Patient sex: M
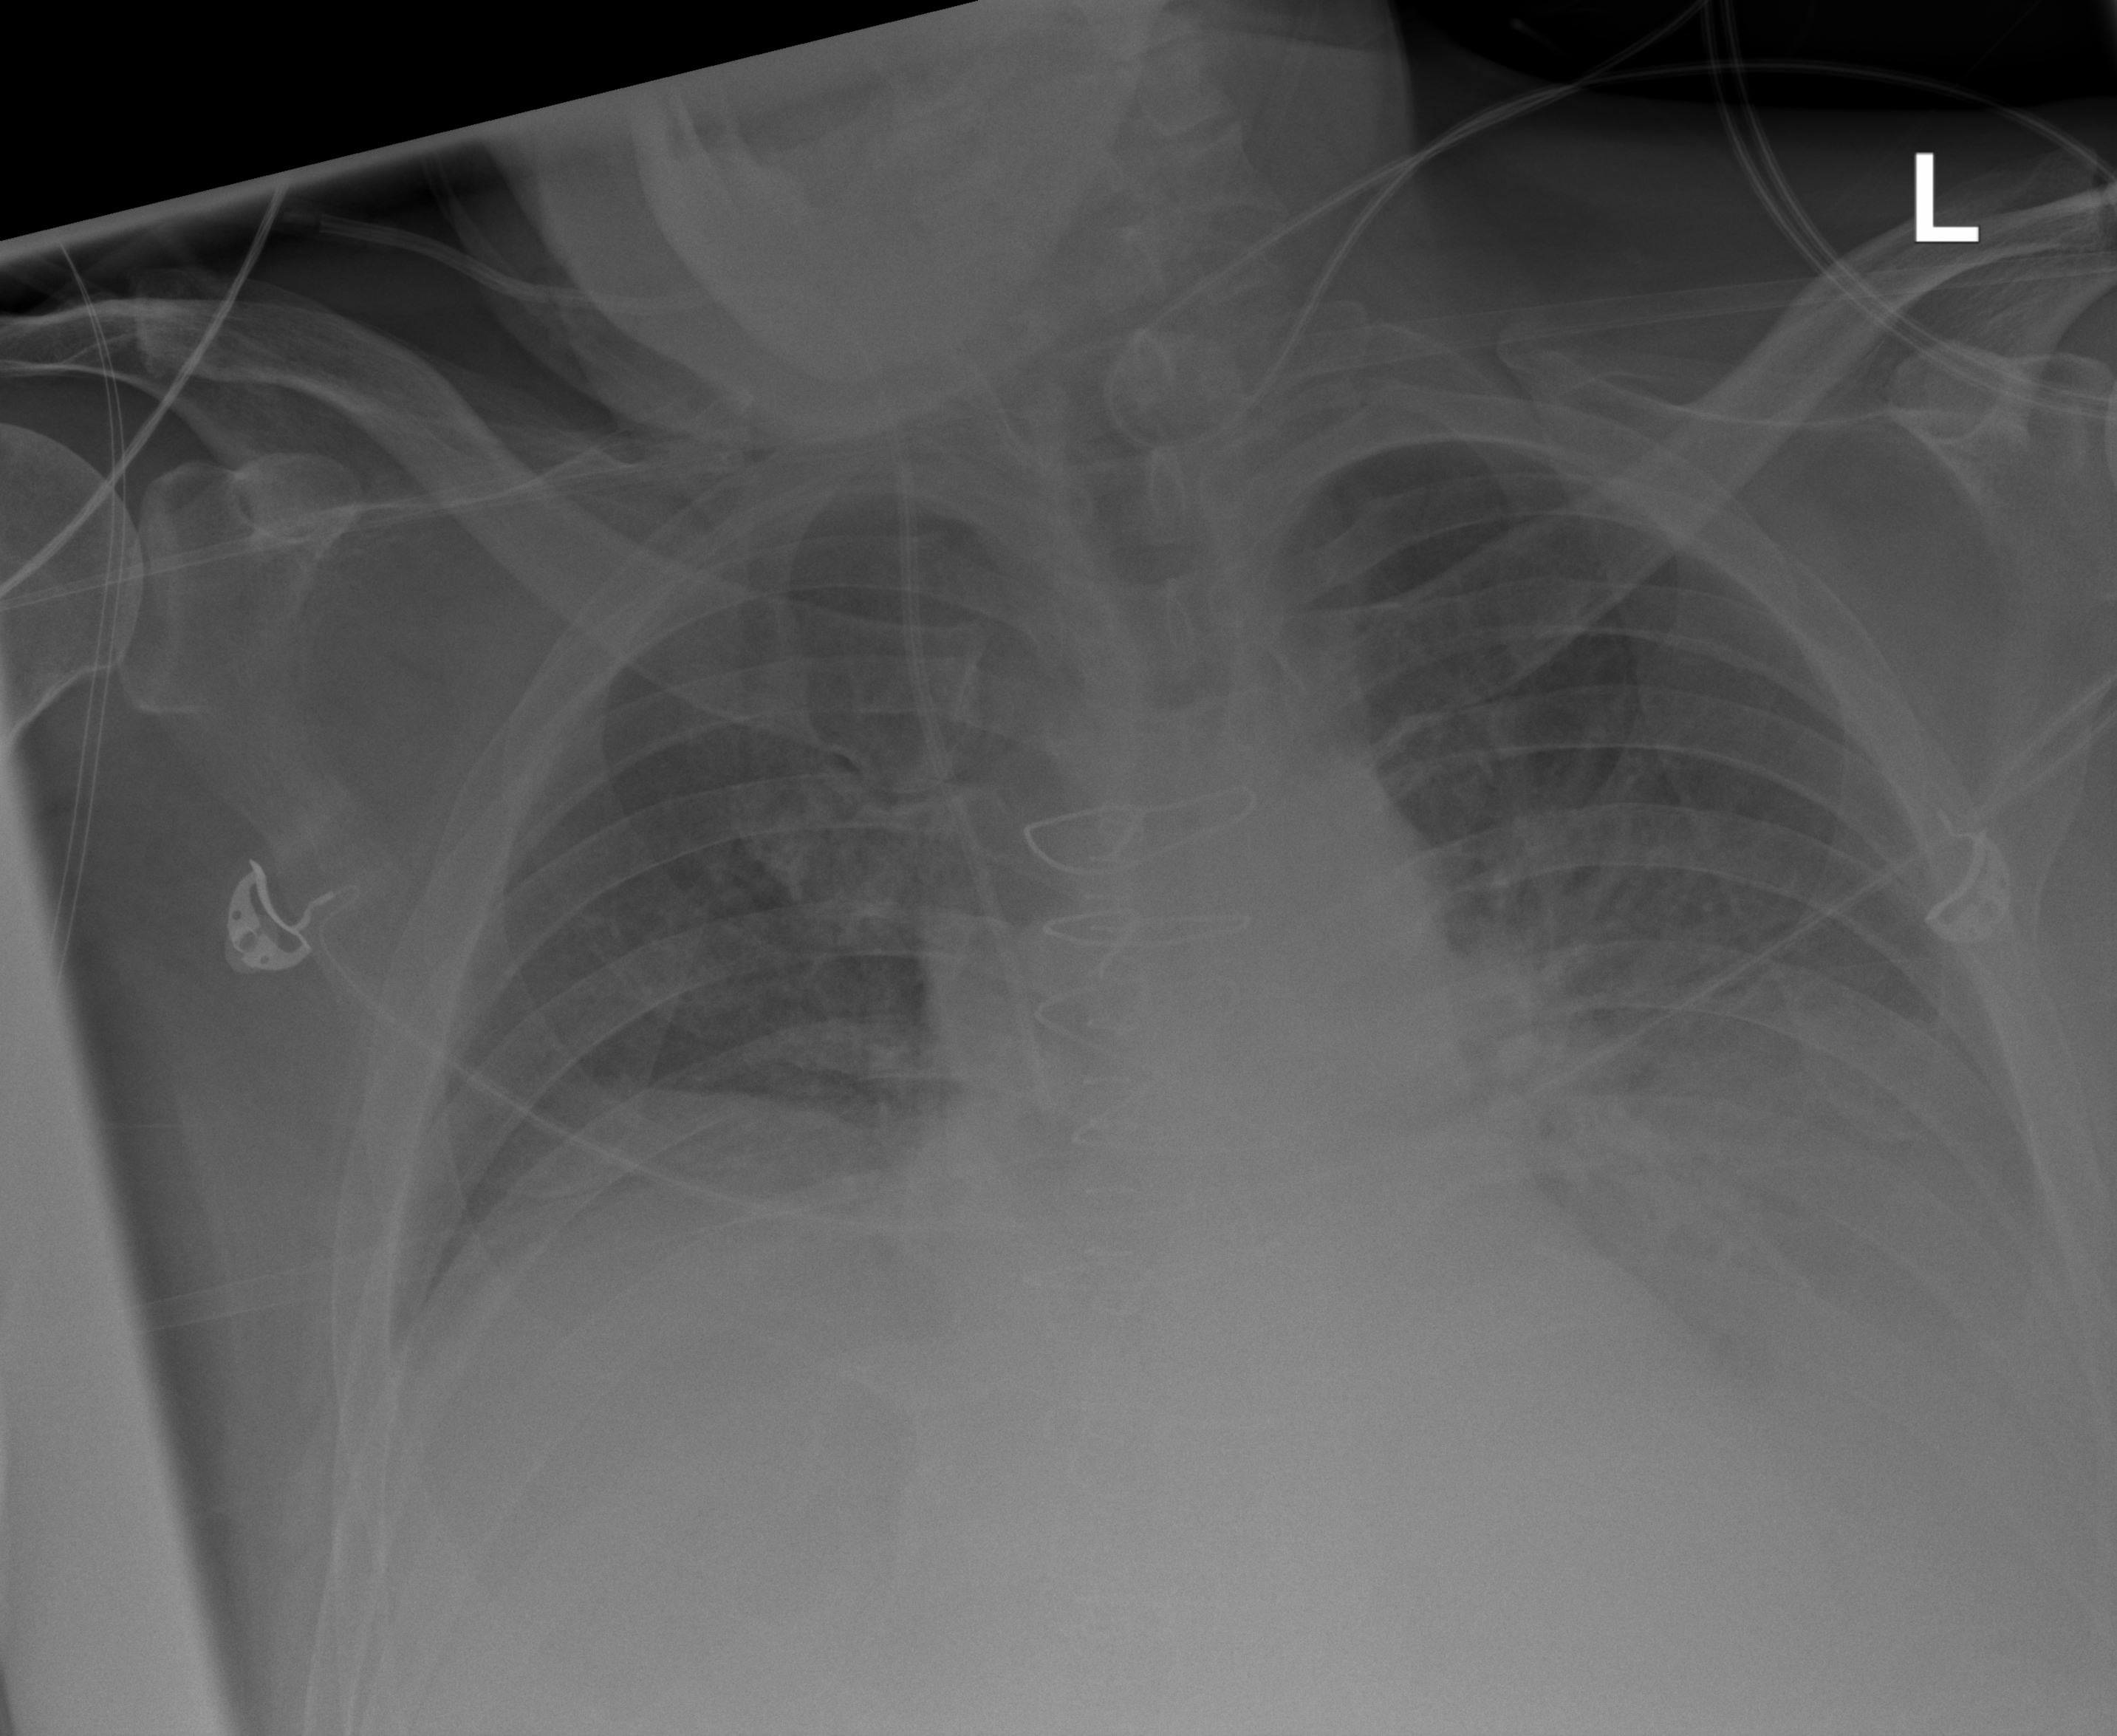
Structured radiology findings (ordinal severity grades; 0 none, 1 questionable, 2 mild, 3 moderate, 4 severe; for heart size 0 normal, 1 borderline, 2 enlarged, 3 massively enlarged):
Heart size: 1
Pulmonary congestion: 2
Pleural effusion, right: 2
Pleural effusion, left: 3
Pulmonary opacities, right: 0
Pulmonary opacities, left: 1
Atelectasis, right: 2
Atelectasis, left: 2